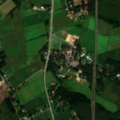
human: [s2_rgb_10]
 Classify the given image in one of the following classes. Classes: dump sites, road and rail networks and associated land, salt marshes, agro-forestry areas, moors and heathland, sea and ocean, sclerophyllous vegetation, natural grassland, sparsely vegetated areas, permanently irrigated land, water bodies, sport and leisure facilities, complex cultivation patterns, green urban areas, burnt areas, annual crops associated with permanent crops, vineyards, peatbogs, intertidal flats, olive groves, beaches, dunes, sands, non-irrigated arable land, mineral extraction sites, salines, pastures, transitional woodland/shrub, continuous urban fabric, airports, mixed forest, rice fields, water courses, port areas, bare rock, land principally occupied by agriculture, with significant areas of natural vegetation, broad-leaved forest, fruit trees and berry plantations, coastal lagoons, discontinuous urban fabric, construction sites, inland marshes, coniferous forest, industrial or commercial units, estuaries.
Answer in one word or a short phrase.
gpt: discontinuous urban fabric, non-irrigated arable land, land principally occupied by agriculture, with significant areas of natural vegetation, coniferous forest, mixed forest, transitional woodland/shrub